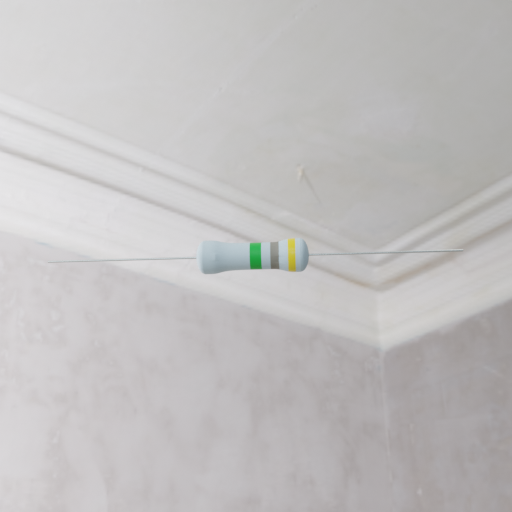
Resistor colour bands (in order): green, gray, yellow